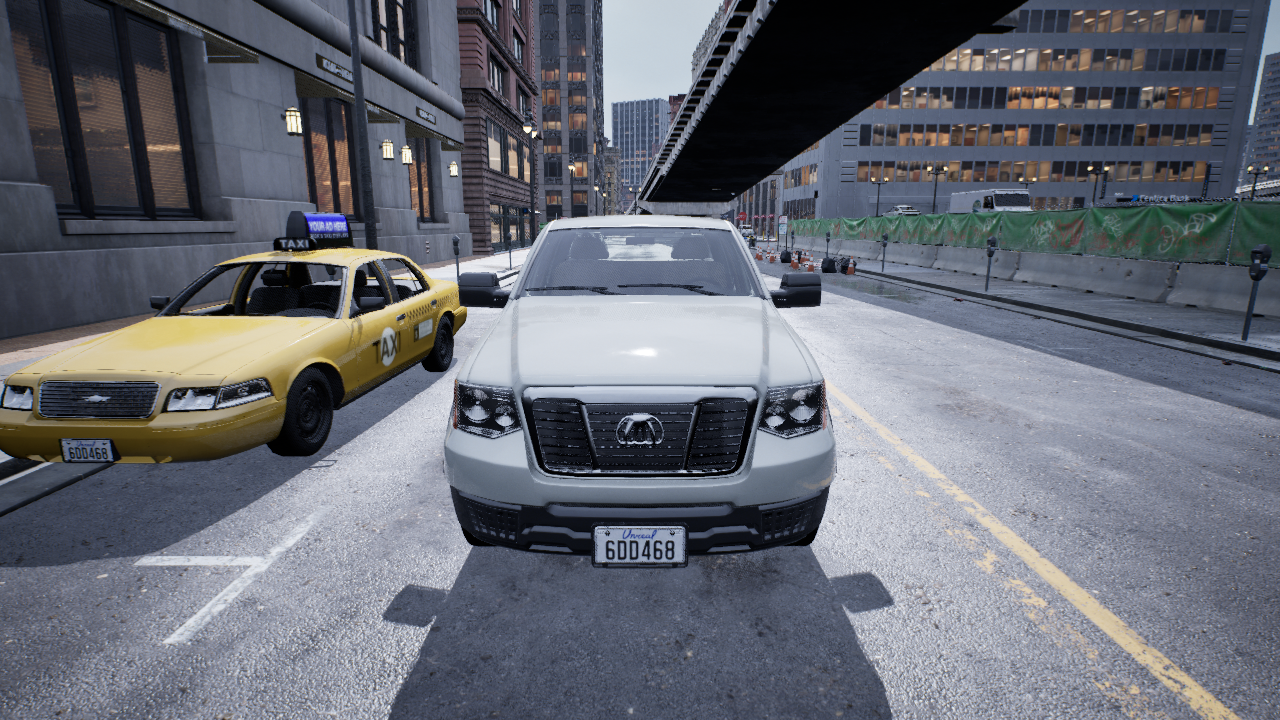
Venue: downtown
Lighting: overcast
Vehicle rig: pickup